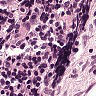
Metastatic tissue present: no